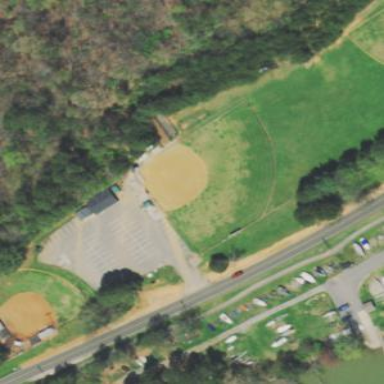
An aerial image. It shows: Baseball pitch for leisure land activities.